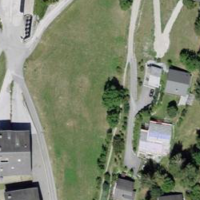
EUNIS habitat code: 55
Species observed at this site:
Periparus ater
Turdus viscivorus
Euphorbia cyparissias
Ptyonoprogne rupestris
Motacilla alba
Turdus merula